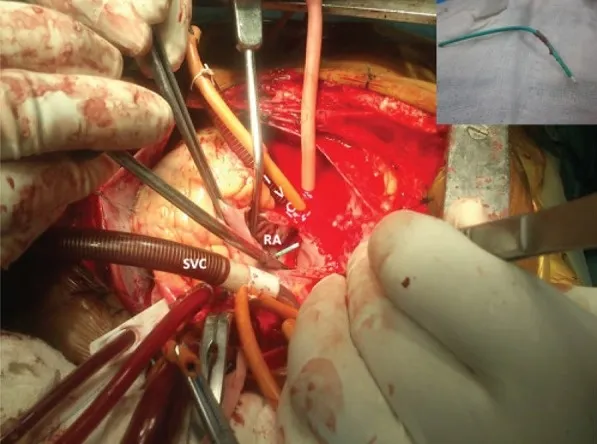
Intraoperative Photograph of the Entrapped Catheter in the Interatrial Septum. Abbreviations: RA, Right Atrium; SVC, Superior Venacave; IVC, Inferior Venacave (Inset-extracted catheter tip).
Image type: medical_photograph (other_medical_photograph)